Question: I use ActionMode to edit some content, those three buttons on the right do everything needed, and the back/home/up button on the left becomes redundant.

Here's the ActionMode
'''
private ActionMode.Callback mActionModeCallback = new ActionMode.Callback() {
@Override
public boolean onCreateActionMode(ActionMode mode, Menu menu) {
MenuInflater inflater = mode.getMenuInflater();
inflater.inflate(R.menu.editormenu, menu);
return true;
}
@Override
public boolean onPrepareActionMode(ActionMode mode, Menu menu) {
return false;
}
@Override
public boolean onActionItemClicked(ActionMode mode, MenuItem item) {
switch (item.getItemId()) {
case R.id.action_cancel:
selectedView.onCancelEditing();
selectedView.enableEditMode(selectedView,false);
mode.finish();
return true;
case R.id.action_remove:
selectedView.enableEditMode(selectedView,false);
relContainer.removeView(selectedView);
mode.finish();
return true;
case R.id.action_done:
selectedView.enableEditMode(selectedView,false);
mode.finish();
return true;
default:
return false;
}
}
@Override
public void onDestroyActionMode(ActionMode mode) {
mActionMode = null;
}
};
'''
I tried to use that back/home/up button as "cancel" button but it seems that it's id is not android.R.id.home nor R.id.home
so question is: How do I remove/disable this button, OR How do I make use of it?
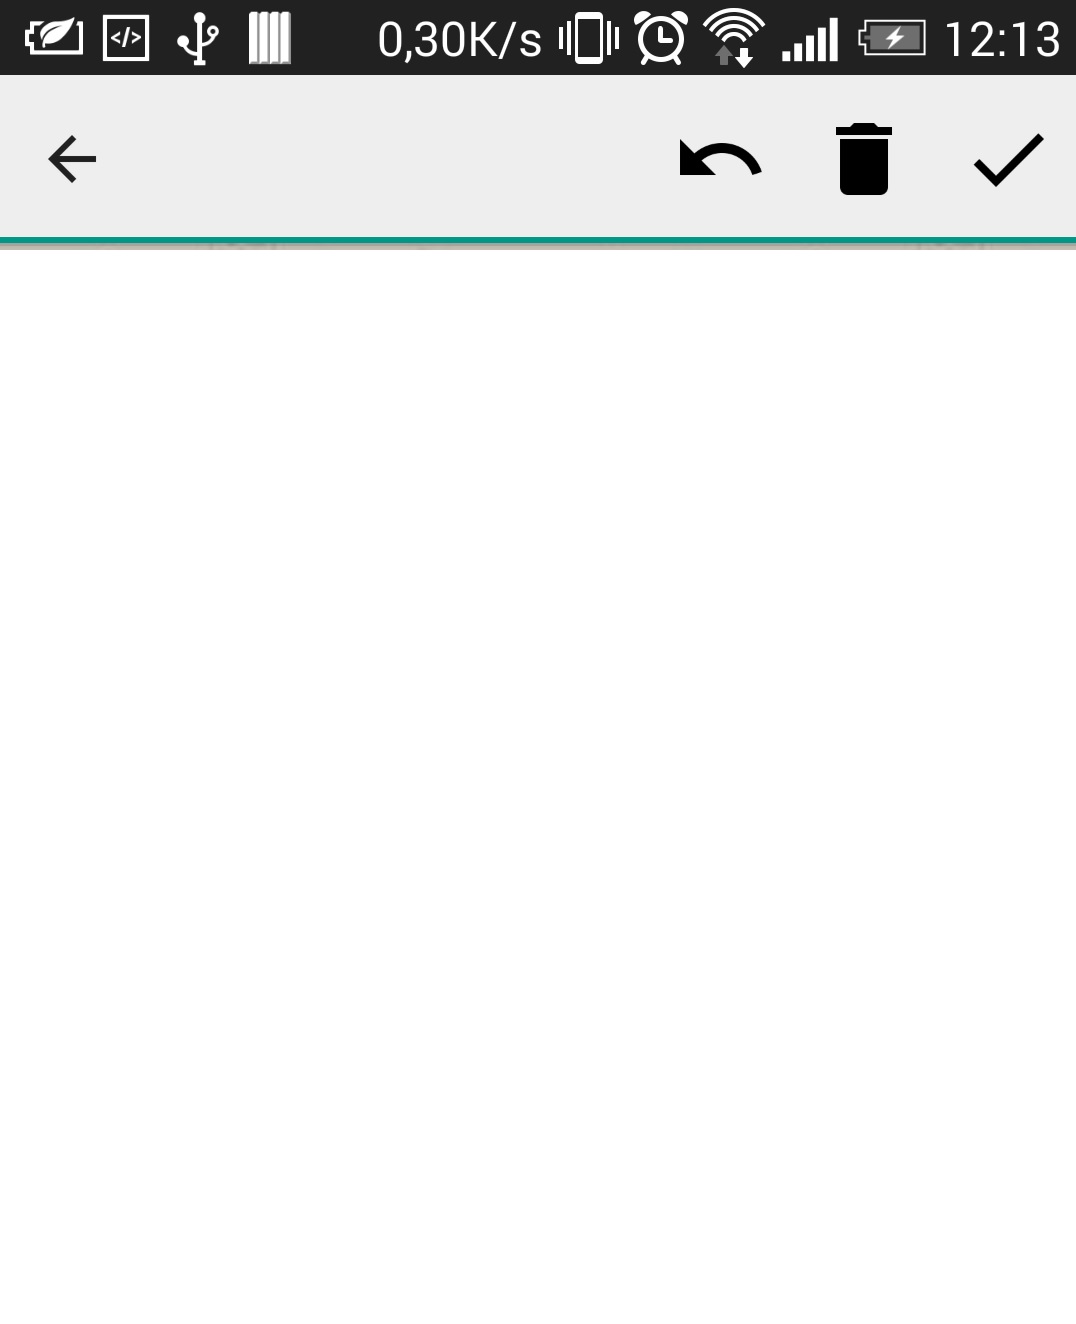
Answer: Just call 'dispatchKeyEvent' method and perform action on it:
Have a look on the following example:
'''
@Override
public boolean dispatchKeyEvent(KeyEvent event) {
if(mActionModeIsActive) {
if (event.getKeyCode() == KeyEvent.KEYCODE_BACK && event.getAction() == KeyEvent.ACTION_UP) {
// handle your back button code here
return true; // consumes the back key event - ActionMode is not finished
}
}
return super.dispatchKeyEvent(event);
}
'''
For further info:
<URL>